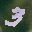
Label: 3